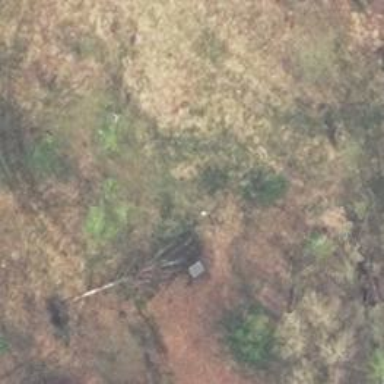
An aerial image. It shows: Hunting stand.